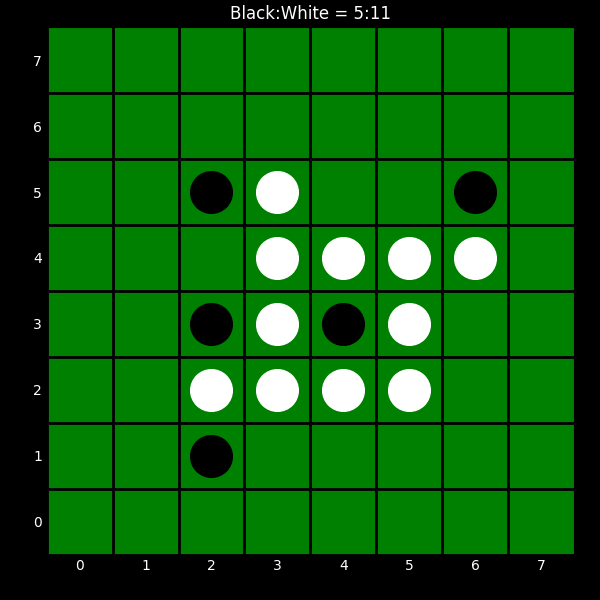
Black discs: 5
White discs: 11